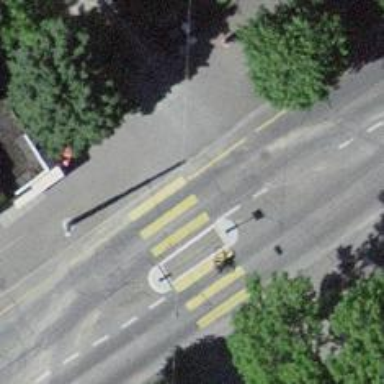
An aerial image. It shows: Uncontrolled crossing with pedestrian island.